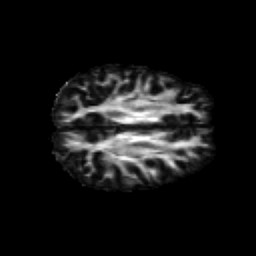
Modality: FA
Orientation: axial
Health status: healthy
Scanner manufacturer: siemens
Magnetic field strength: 3 T
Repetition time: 10 s
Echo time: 0.092 s